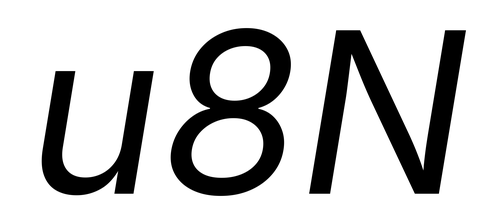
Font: Inter-Italic_Italic